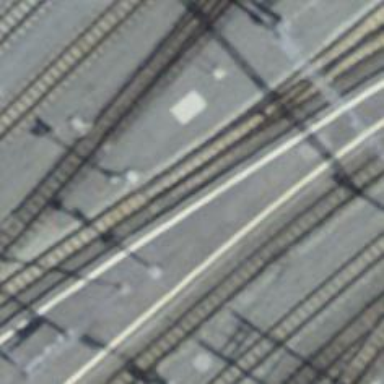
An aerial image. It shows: Close-up of railway platform edge.